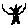
Label: tree